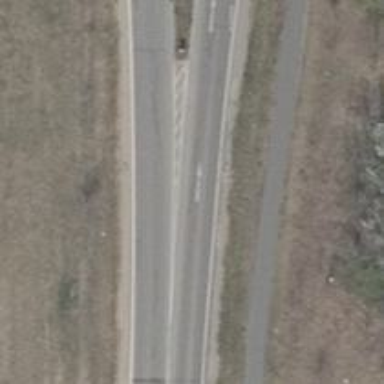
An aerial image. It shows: Primary road with asphalt surface. There is separate sidewalk.